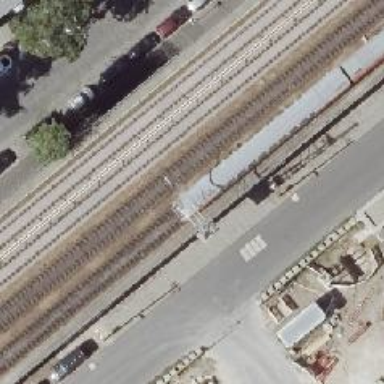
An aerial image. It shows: Railway signal.